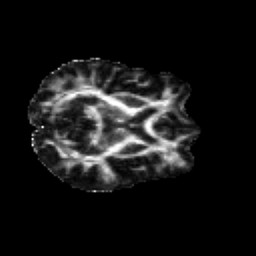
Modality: FA
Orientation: axial
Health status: healthy
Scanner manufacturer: siemens
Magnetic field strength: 3 T
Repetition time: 12 s
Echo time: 0.092 s